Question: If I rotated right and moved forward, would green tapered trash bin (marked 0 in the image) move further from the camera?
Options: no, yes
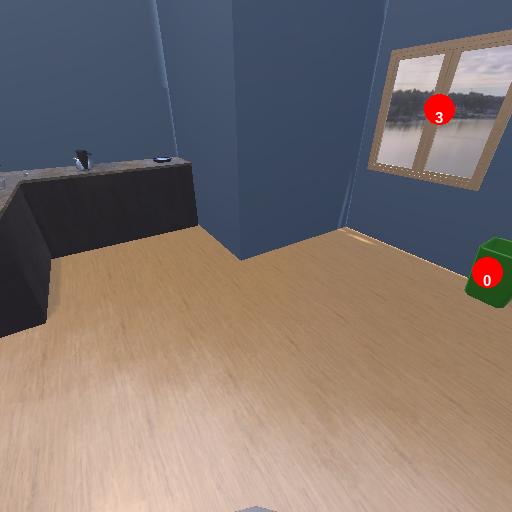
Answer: no